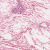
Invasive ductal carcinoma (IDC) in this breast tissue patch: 0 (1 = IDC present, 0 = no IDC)